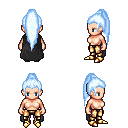
a pixel art fantasy rpg character, female body template, human, light skin, black cape, gold greaves, white cyan extra-long topknot hairstyle, gold boots, four views (front, back, left, right), 2x2 character sprite sheet, small pixel art, hard edges, no anti-aliasing